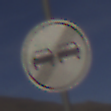
Verkehrszeichen: EndeUeberholverbot
Umgebung: Outdoor, Nature
Tageszeit: Midday
Wetter: Clear
Licht: Natural
Jahreszeit: NotSpecified
Kontrast: HighContrast